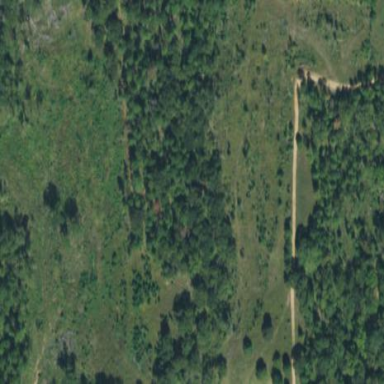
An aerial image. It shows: Forest with evergreen needle-leaved trees.